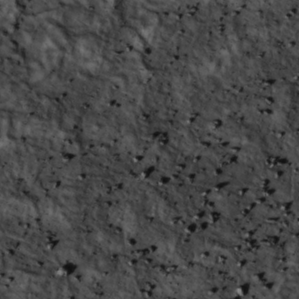
Label: non_frost